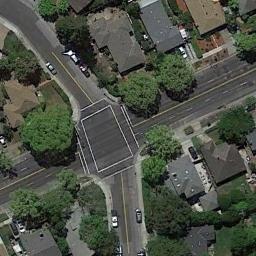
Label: intersection